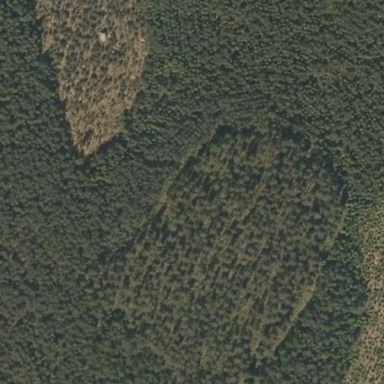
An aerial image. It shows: Woodland with evergreen needle-leaved trees.